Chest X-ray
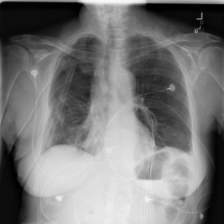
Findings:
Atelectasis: negative
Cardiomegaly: negative
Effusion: negative
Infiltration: negative
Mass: negative
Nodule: negative
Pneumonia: negative
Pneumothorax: negative
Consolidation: negative
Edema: negative
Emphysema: negative
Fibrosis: negative
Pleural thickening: negative
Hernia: negative